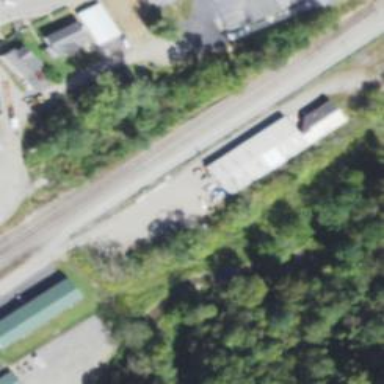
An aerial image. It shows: Railway siding with rails.